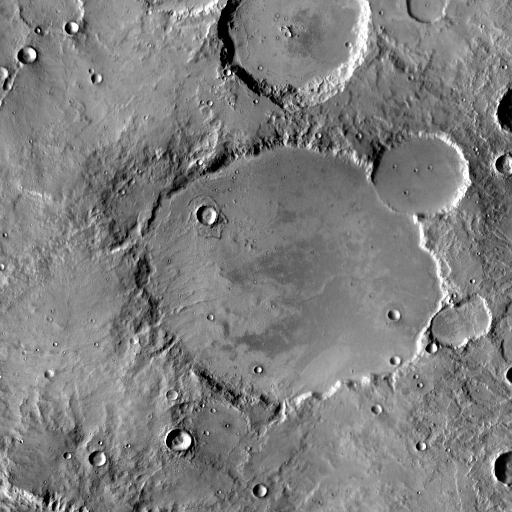
Crater classes present: Background, Other, Layered, Buried, Secondary